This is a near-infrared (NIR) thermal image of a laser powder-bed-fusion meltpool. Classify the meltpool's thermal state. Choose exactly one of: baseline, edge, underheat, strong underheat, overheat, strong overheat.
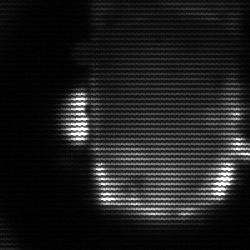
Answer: baseline